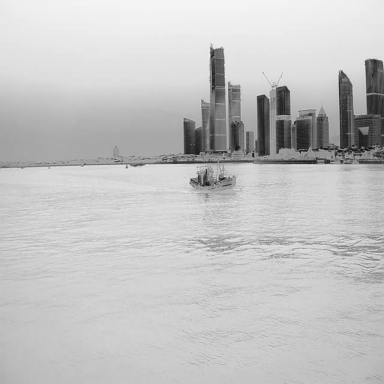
There is a bulk_carrier in the infrared image.